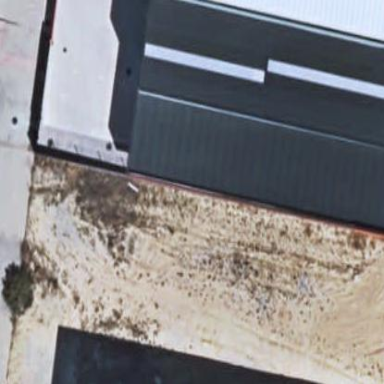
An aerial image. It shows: Industrial building.